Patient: sex F, age 69
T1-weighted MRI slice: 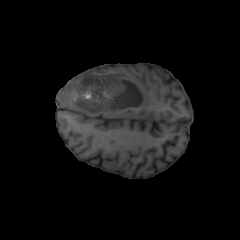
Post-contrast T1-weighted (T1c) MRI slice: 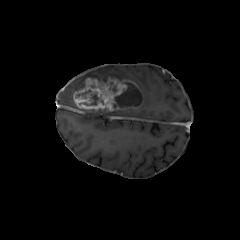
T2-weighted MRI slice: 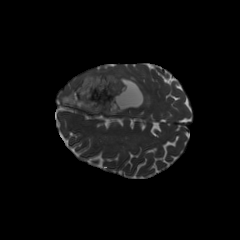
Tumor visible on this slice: yes
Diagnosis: Glioblastoma, IDH-wildtype
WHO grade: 4